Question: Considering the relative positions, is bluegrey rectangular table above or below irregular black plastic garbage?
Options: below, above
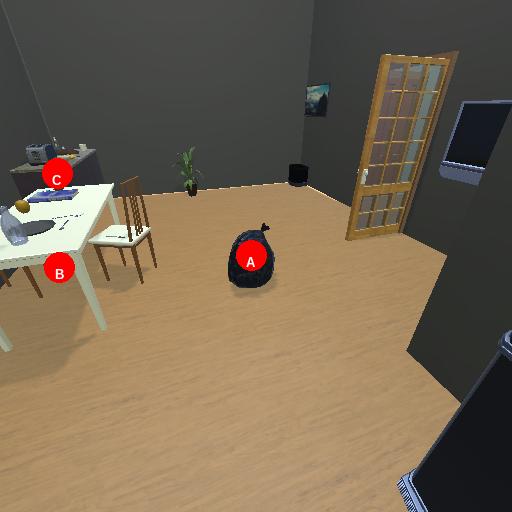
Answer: below